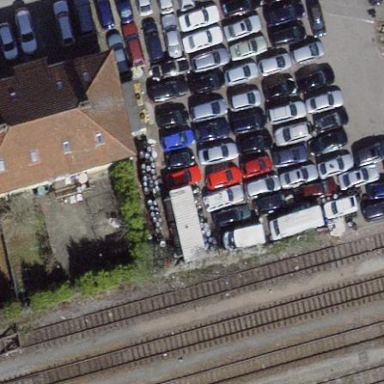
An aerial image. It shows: Shop that sells cars.